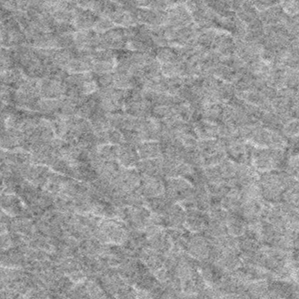
Label: frost